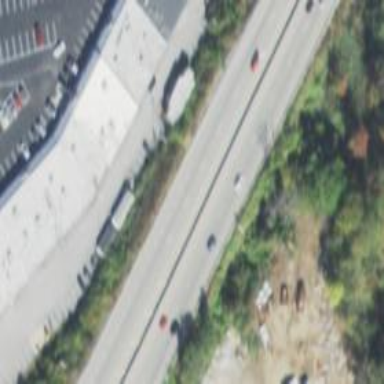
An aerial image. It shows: Trunk link highway.